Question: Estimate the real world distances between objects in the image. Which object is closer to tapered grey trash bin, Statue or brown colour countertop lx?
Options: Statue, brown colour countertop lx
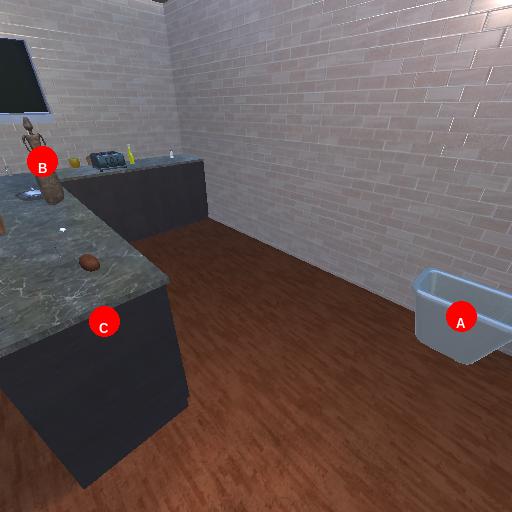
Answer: Statue